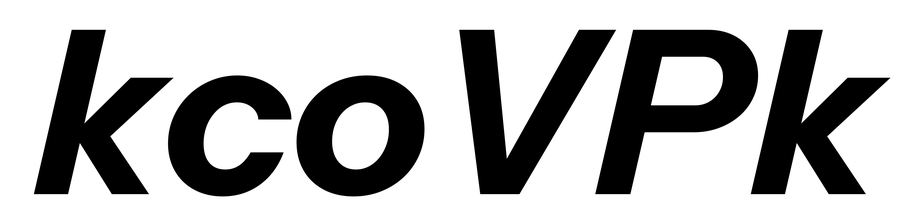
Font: InstrumentSans-Italic_Bold_Italic